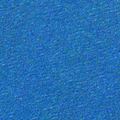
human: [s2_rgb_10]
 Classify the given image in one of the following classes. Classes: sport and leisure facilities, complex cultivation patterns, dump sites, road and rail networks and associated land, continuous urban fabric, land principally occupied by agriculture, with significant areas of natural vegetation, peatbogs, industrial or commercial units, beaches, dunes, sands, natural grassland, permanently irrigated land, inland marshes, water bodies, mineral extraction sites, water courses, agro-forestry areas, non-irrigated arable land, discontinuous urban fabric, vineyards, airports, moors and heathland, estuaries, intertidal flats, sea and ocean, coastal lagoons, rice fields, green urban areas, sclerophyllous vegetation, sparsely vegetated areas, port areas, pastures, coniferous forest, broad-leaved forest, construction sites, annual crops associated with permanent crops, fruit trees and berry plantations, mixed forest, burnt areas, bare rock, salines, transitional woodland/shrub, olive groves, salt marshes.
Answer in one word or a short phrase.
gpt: sea and ocean